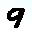
Label: 9